Question: I'm trying to use Ghostscript 9.02 on Windows 7 to print a PDF to an Epson Workforce printer from the command line using the following command:
'''
gswin32c -dPrinted -dBATCH -dNOPAUSE -dNOSAFER -q -dNumCopies=1 -sDEVICE=epson -sOutputFile=\spool\EPSON C:\Document1.pdf
'''
When executing this command, pages will print from my printer, but it is just garbled text instead of the PDF.

I have tried 3 different PDF files with similar results.
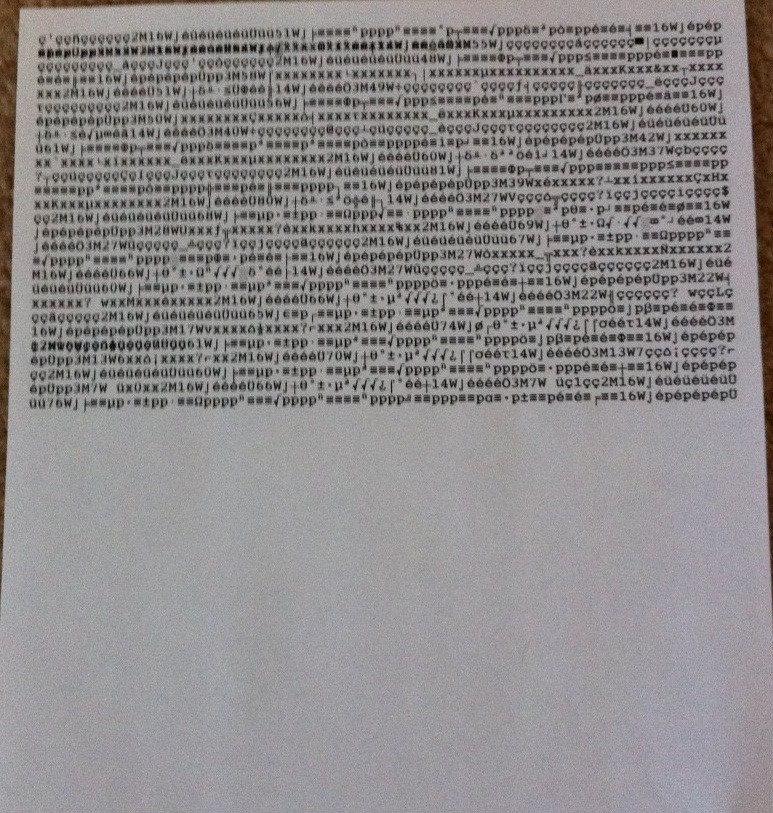
Answer: I doubt that the previous answer is the issue, but rather is a problem with getting the epson format data passed through correctly as binary. Particularly if the 'init_string' == "
@" doesn't make it in,
the rest of the data will be interpreted by the printer as text instead of raster data.
Since you are on Windows, you may get better results by using the -sDEVICE=mswinpr2 device which sends the raster image for the page through GDI to the manufacturer's driver. See <URL> for documentation on printing from windows using Ghostscript.
BTW, you can easily check if the problem is with gswin32c being able to properly render the input PDF by
looking at it on the default 'display' device using:
'''
gswin32c C:\Document1.pdf
'''